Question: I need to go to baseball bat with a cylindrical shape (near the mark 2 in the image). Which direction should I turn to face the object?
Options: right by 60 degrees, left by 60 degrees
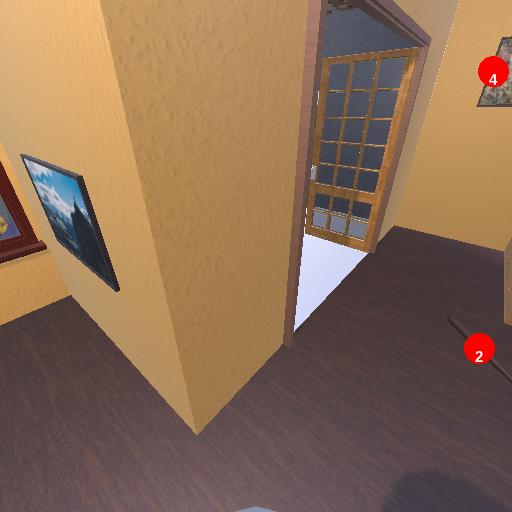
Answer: right by 60 degrees